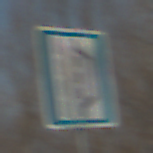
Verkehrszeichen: NothalteUndPannenbucht
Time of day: MorningAfternoon
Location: Outdoor (Suburban)
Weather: PartlyCloudy
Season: NotSpecified
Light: Natural